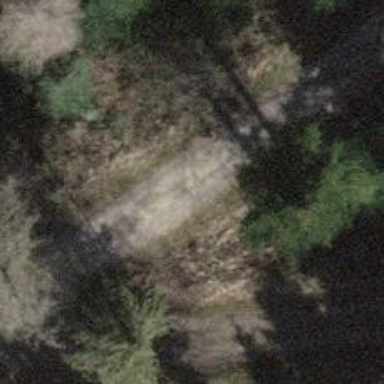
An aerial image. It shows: Compacted track with grade2 level.